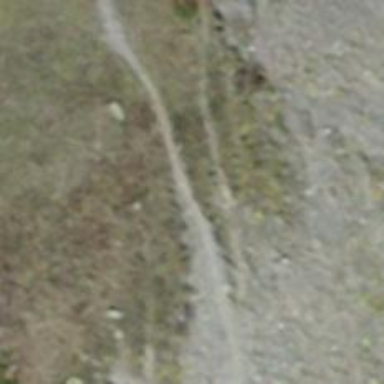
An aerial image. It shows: Dirt path.